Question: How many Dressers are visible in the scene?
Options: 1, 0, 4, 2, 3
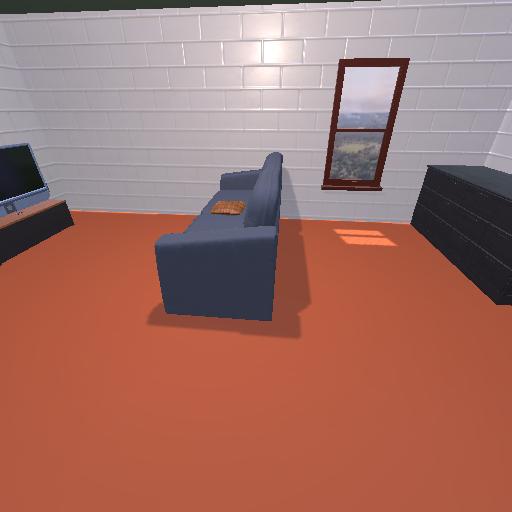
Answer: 1